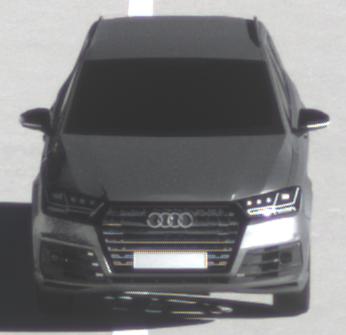
Make: Audi
Model: SQ7
Detailed model: -
Model produced from: 2016
Model produced until: 2018
Doors: 5
Color: gray
Road condition: dry road
Daytime: morning or afternoon
Contrast: high contrast